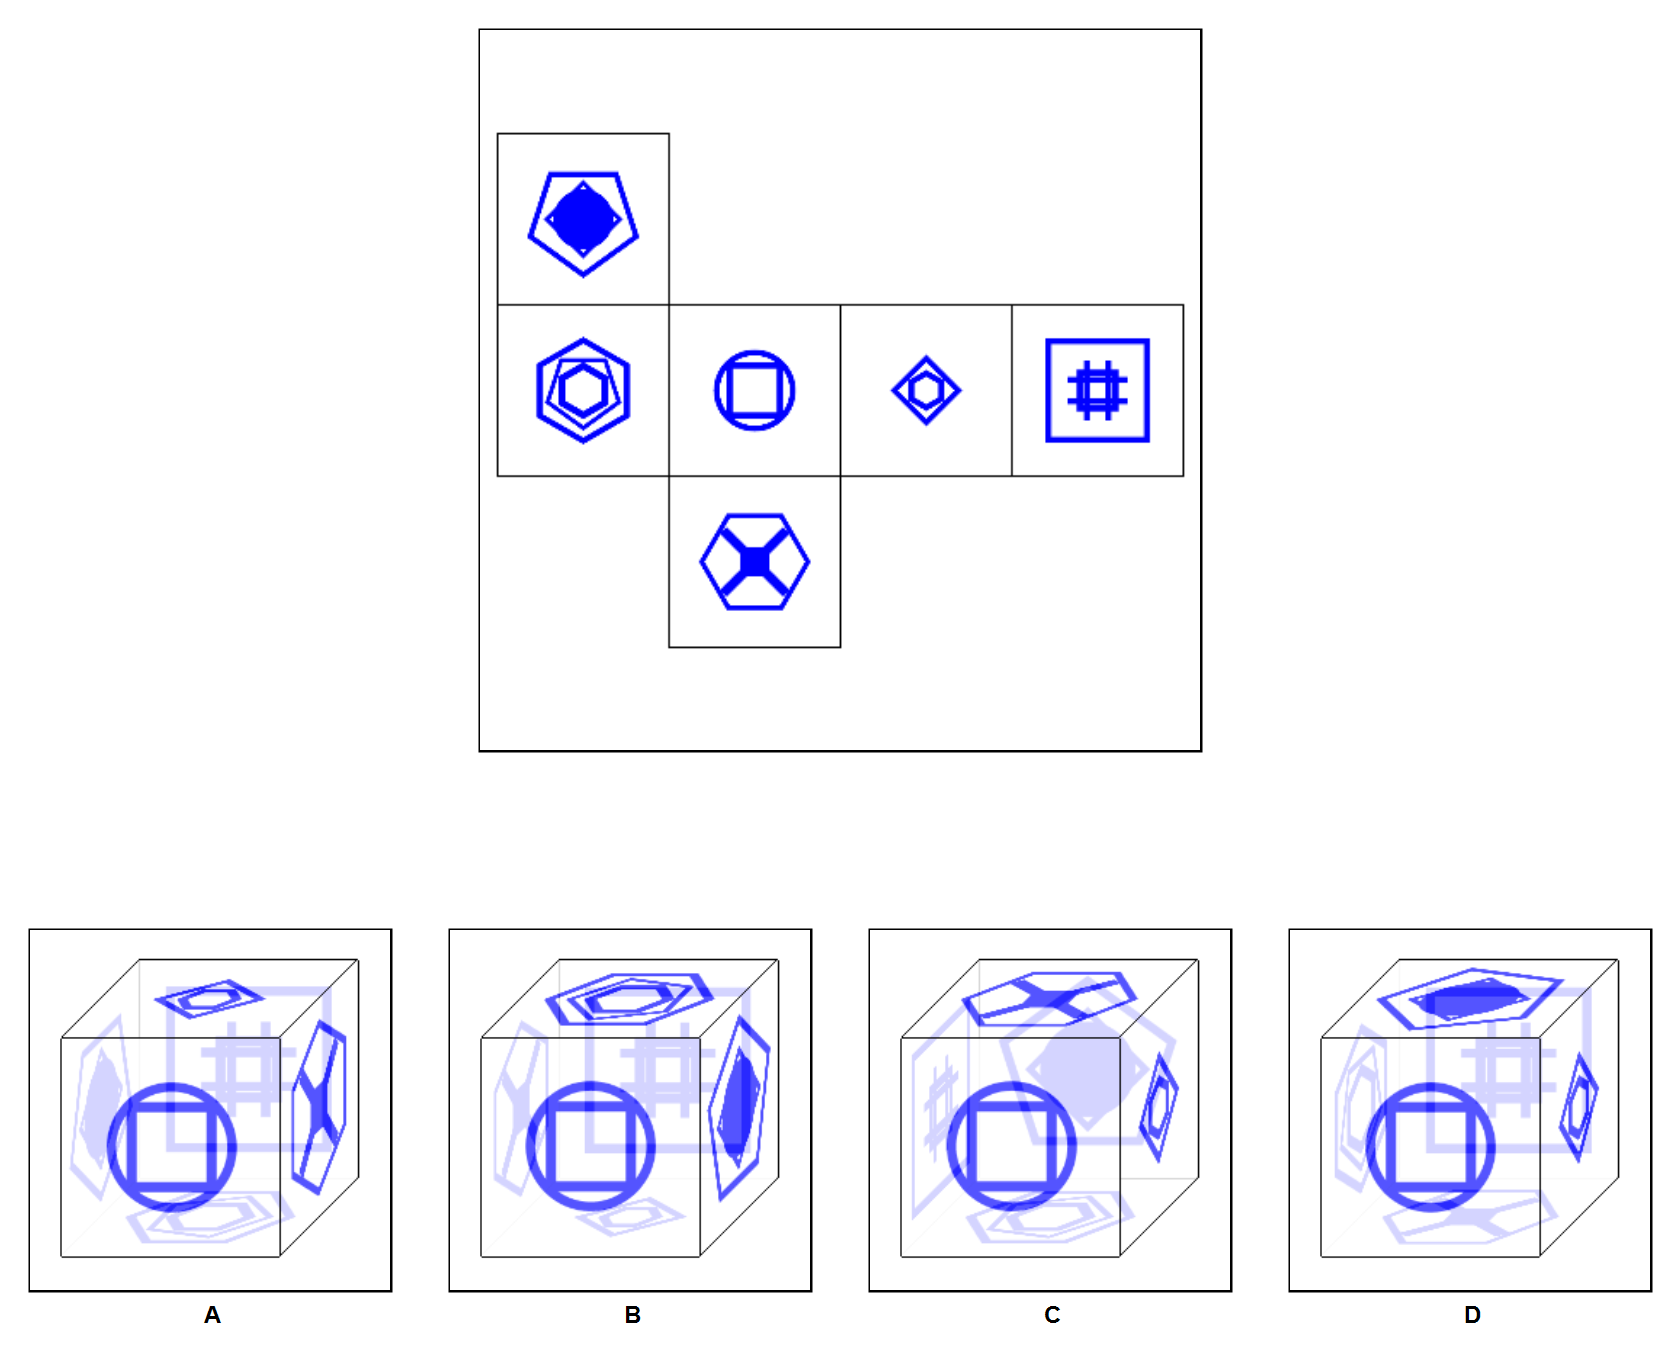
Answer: C